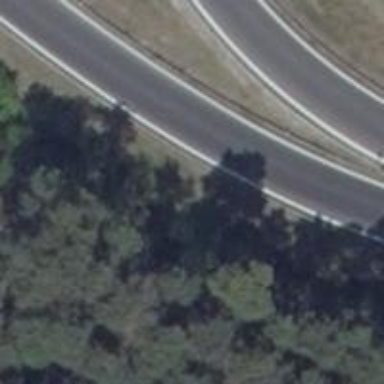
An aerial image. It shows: Asphalt motorway link.